Question: I am stepping through some code in VS2010. I noticed this icon in the side bar:

And since the apprearance of that icon, I am unable to use F10 to loop though code.
I tried changing many settings but nothing helps. I changed project properties, reset VS to default, but to no avail.
Im sure is a simple answer, but I am just not able to figure it.
UPDATE: Only happens if loop contains TRACE macro
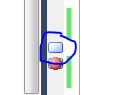
Answer: If you want to remove bookmarks, Check in tools for "Clear Bookmarks" or here is the shortcut to remove all bookmarks "ctrl+k then ctrl+l"